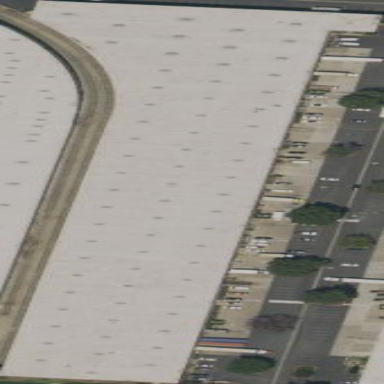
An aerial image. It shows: Warehouse.